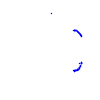
Particle: proton